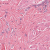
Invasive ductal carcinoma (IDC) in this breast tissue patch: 0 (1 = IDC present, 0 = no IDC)